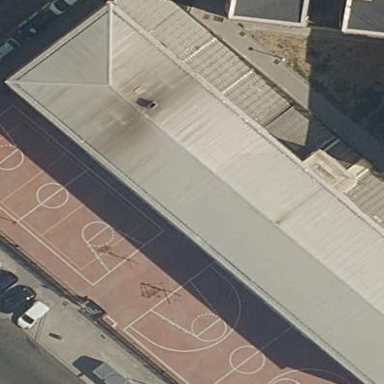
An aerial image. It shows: School.